Interaction volume radius: 5 \u00c5
Interaction volume height: 50 \u00c5
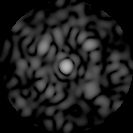
Disorder parameter: 0.6922